Field crop: maize
Growth stage: 2
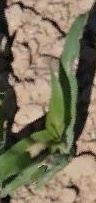
Species: maize